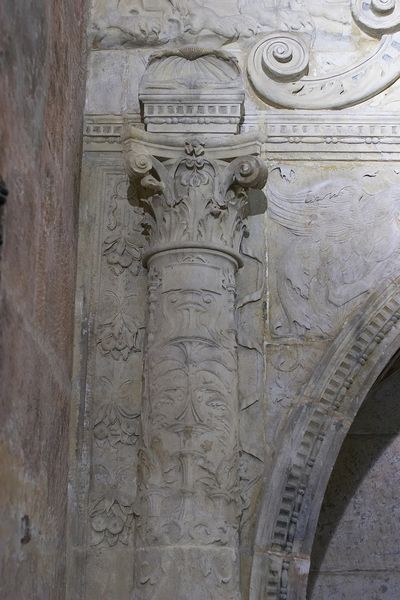
Titel: Goldene Treppe der Kathedrale von Burgos
Künstler: Diego de Siloé
Standort: Burgos (EU - E); Burgos, Kathedrale (EU - E)
Schlagwörter: blätter, weiß, blume, blumen, marmor, schmuck, säule, tür, rot, muster, ornament, stein, blatt, engel, relief, bogen, mauer, detail, dekor, floral, ornamente, foto, rit, eingang, nische, kapitell, verziert, halbrund, portal, schnörkel, voluten, sandstein, ionisch, muschel, zierde, korinthisch, schaft, spirale, arabesk, arabesken, akanthus, arabeske, zahnschnitt, halbbogen, halbsäule, kringel, foto#, dateil